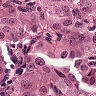
Metastatic tissue present: yes